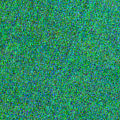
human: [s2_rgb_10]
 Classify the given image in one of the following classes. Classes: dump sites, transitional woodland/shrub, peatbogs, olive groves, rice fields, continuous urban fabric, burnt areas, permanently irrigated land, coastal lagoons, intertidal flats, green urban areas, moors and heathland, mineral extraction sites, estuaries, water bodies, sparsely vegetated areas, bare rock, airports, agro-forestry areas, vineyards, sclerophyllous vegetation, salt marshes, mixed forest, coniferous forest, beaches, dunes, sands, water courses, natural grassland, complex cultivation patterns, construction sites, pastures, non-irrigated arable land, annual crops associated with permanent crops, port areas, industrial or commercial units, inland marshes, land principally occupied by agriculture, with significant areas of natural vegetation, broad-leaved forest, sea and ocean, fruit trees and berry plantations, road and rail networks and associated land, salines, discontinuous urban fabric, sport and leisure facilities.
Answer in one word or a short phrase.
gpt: sea and ocean